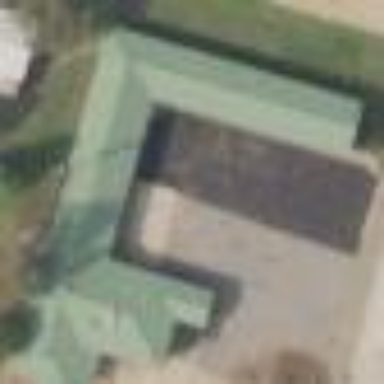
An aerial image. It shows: Building that is motel.